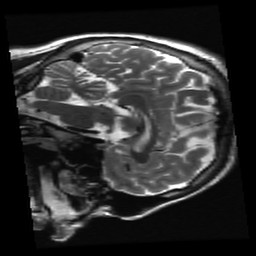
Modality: T2w
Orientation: sagittal
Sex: male
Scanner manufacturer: ge
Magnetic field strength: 3 T
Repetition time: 5 s
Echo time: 0.1012 s